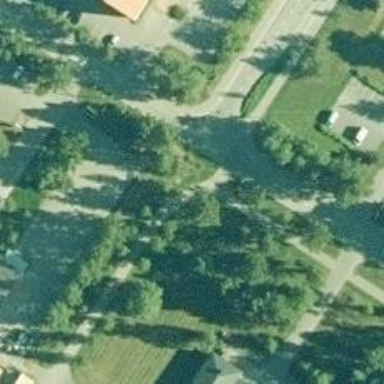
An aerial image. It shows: Asphalt cycleway.